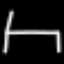
Label: bed